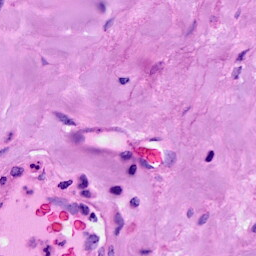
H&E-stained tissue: Breast